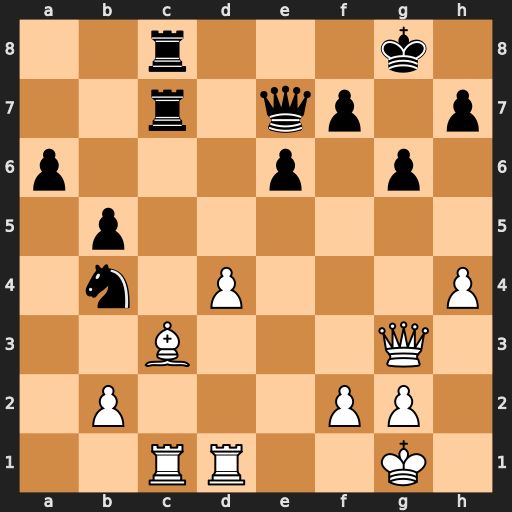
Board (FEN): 2r3k1/2r1qp1p/p3p1p1/1p6/1n1P3P/2B3Q1/1P3PP1/2RR2K1
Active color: w
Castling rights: -
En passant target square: -
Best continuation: Bxb4 Rxc1 Bxe7